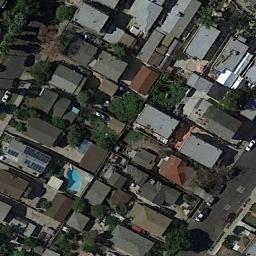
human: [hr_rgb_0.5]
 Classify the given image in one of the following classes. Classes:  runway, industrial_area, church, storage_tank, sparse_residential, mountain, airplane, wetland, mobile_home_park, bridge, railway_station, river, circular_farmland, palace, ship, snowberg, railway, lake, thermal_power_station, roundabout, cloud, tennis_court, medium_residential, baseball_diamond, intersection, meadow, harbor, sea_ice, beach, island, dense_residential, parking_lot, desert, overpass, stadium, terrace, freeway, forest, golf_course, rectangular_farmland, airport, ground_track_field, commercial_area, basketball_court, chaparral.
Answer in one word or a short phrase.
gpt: dense_residential